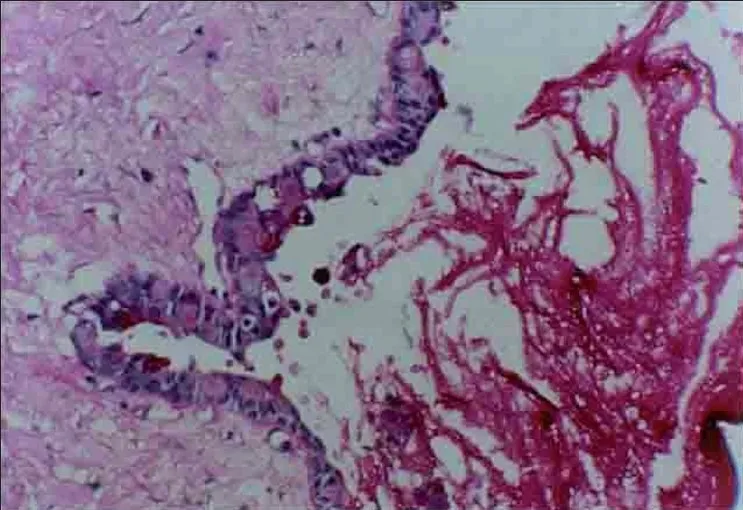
PAS stain: Clear cells becoming empty again after using diastase (indicating the presence of glycogen).
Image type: pathology (pas)